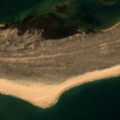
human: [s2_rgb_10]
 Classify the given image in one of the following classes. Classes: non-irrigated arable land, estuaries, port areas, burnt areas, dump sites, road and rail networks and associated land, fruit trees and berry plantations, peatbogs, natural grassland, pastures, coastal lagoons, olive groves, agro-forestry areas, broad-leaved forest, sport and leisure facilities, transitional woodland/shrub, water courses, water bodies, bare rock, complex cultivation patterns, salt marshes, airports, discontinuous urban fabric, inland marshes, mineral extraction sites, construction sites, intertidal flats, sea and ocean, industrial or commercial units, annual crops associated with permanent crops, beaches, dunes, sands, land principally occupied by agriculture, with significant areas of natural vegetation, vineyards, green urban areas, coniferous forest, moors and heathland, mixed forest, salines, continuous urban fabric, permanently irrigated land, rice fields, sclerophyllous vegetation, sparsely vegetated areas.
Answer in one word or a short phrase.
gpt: beaches, dunes, sands, salt marshes, intertidal flats, coastal lagoons, sea and ocean